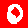
Digit: 0